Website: lowes
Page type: customer-info-address
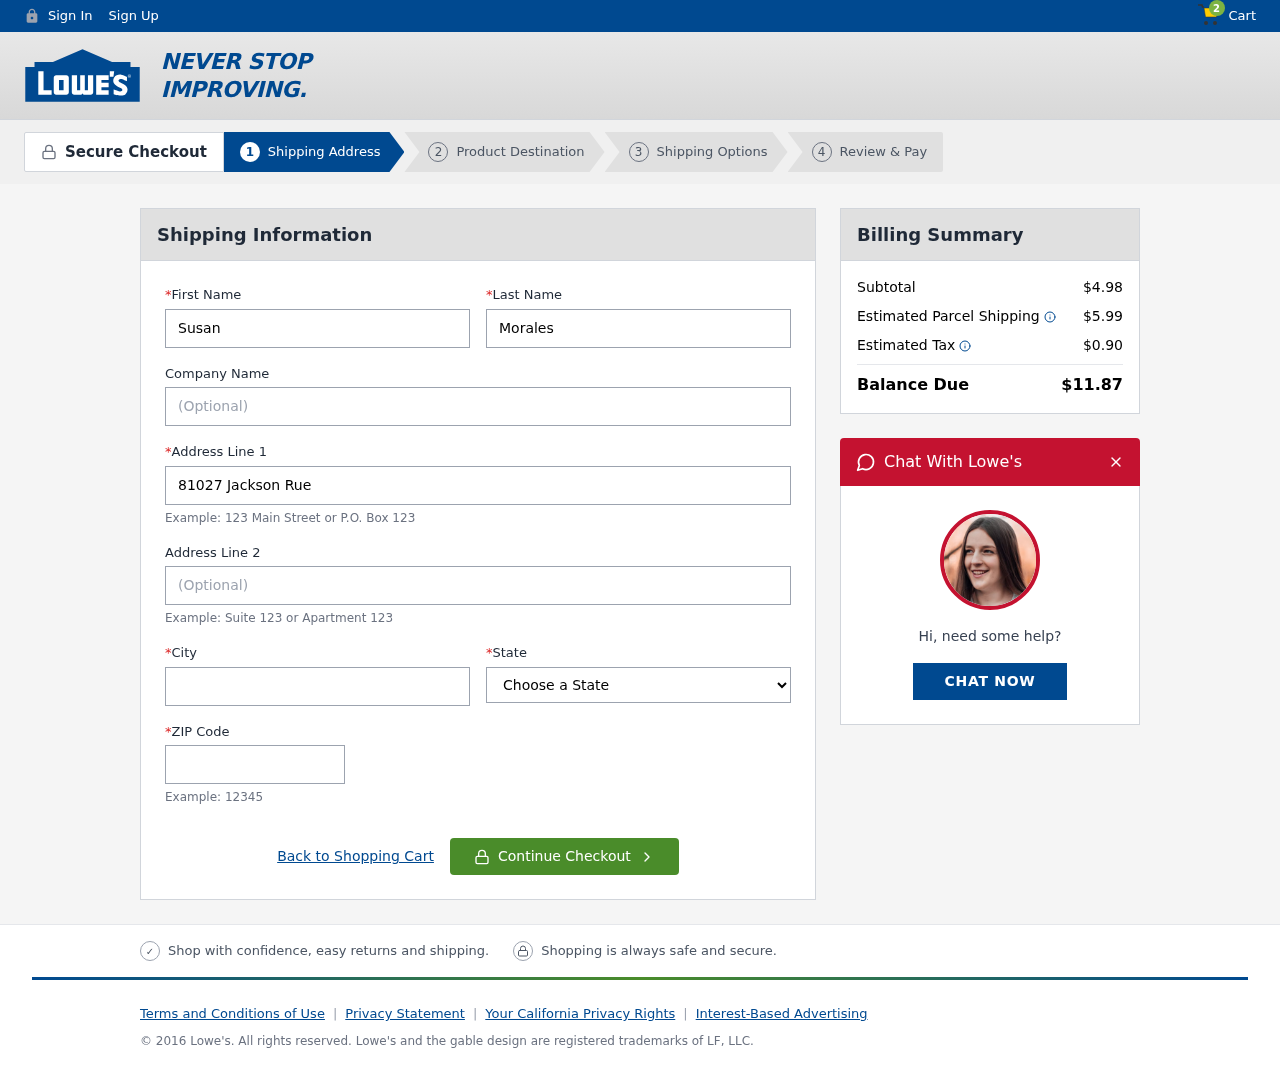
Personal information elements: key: PII_CITY
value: Lake Leeville
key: PII_FIRSTNAME
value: Susan
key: PII_LASTNAME
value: Morales
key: PII_POSTCODE
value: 31147
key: PII_STATE
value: FM
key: PII_STREET
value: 81027 Jackson Rue
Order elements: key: ORDER_NUM_ITEMS
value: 2
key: ORDER_SUBTOTAL
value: $4.98
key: ORDER_SHIPPING_COST
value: $5.99
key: ORDER_TAX
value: $0.90
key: ORDER_TOTAL
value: $11.87